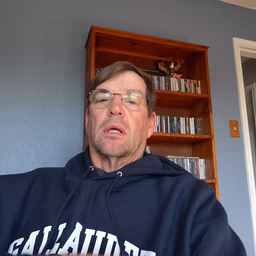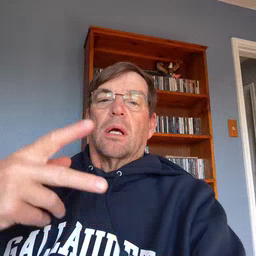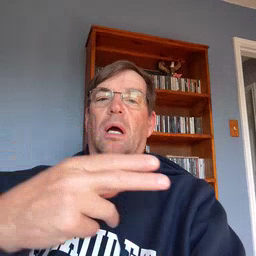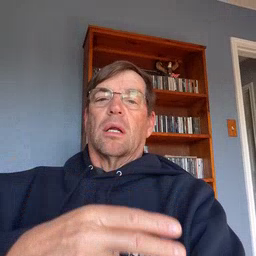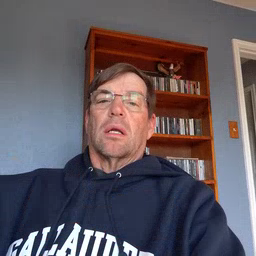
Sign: cut